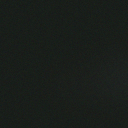
Screen state: off